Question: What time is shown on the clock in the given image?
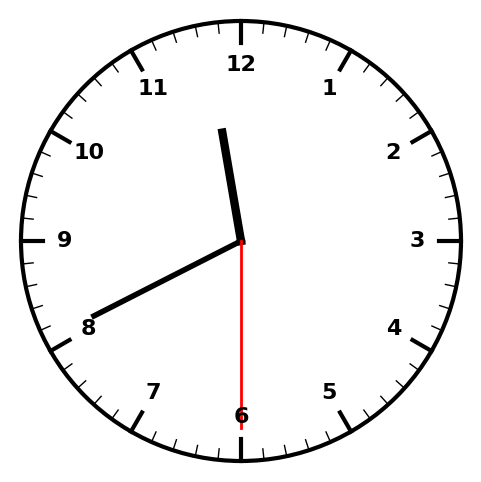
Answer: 11:40:30